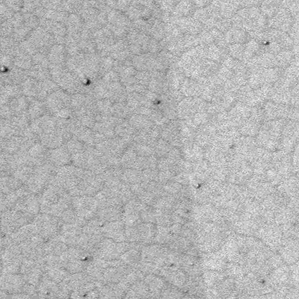
Label: frost